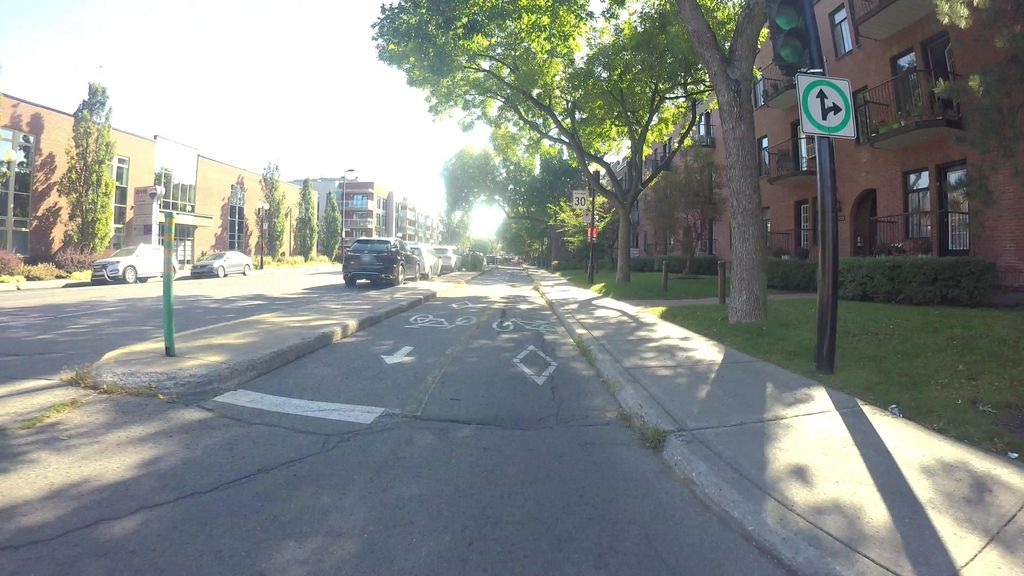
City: montreal